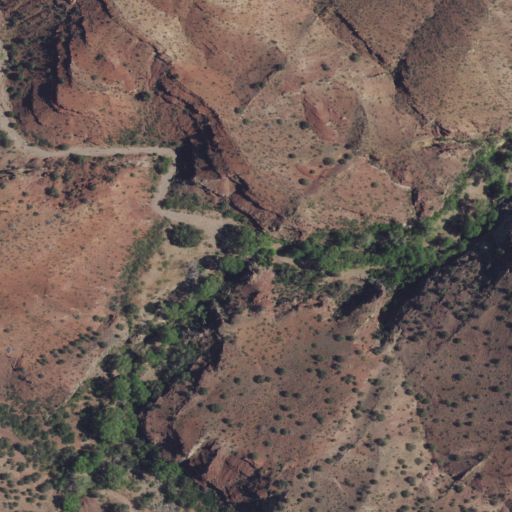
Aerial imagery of valley in New Mexico named Quail Canyon containing shrub, woody wetlands, and evergreen forest